Question: Does anyone know if it's possible to increase the line width in ggplot2 in a smooth fashion without adding random lines that stick out? Here's my original line plot and with size increased to 5:
'''
> ggplot(curve.df, aes(x=recall, y=precision, color=cutoff)) +
> geom_line(size=1)
'''

Ideally, the final image would look something like the following plot from the PRROC Package, but I have another problem with plotting from there in that gridlines and ablines do not correspond to the axis tickmarks.
Here I first called
'''
> grid()
'''
and then called
'''
> abline(v=seq(0,1,.2), h=seq(0,1,.2))
'''
<URL>
Honestly would appreciate any way to be able to draw this curve with a wider line to see clear colors and a grid that corresponds to the axis tickmarks. Thanks!
Here's a sample of the data from cutoff .5 to .7:
'''
> dput(output)
structure(list(recall = c(0.0237648530331457, 0.024390243902439,
0.0250156347717323, 0.0256410256410256, 0.0256410256410256, 0.0268918073796123,
0.0275171982489056, 0.0281425891181989, 0.0293933708567855, 0.0300187617260788,
0.0300187617260788, 0.0300187617260788, 0.0306441525953721, 0.0312695434646654,
0.0312695434646654, 0.0312695434646654, 0.0318949343339587, 0.0318949343339587,
0.0318949343339587, 0.032520325203252, 0.0331457160725453, 0.0331457160725453,
0.0337711069418387, 0.034396497811132, 0.034396497811132, 0.0350218886804253,
0.0356472795497186, 0.0356472795497186, 0.0362726704190119, 0.0362726704190119,
0.0362726704190119, 0.0387742338961851, 0.0387742338961851, 0.0387742338961851,
0.0393996247654784, 0.0400250156347717, 0.0400250156347717, 0.040650406504065,
0.040650406504065, 0.040650406504065, 0.0412757973733583, 0.0419011882426517,
0.042526579111945, 0.0431519699812383, 0.0431519699812383, 0.0437773608505316,
0.0444027517198249, 0.0450281425891182, 0.0456535334584115, 0.0456535334584115,
0.0462789243277048, 0.0469043151969981, 0.0469043151969981, 0.0469043151969981,
0.0469043151969981, 0.0475297060662914, 0.0481550969355847, 0.0481550969355847,
0.0494058786741714, 0.0494058786741714, 0.0494058786741714, 0.0494058786741714,
0.0512820512820513, 0.0512820512820513, 0.0531582238899312, 0.0537836147592245,
0.0537836147592245, 0.0537836147592245, 0.0550343964978111, 0.0556597873671044,
0.0556597873671044, 0.0562851782363977, 0.0569105691056911, 0.0575359599749844,
0.0581613508442777, 0.058786741713571, 0.0594121325828643, 0.0594121325828643,
0.0600375234521576, 0.0606629143214509, 0.0612883051907442, 0.0625390869293308,
0.0631644777986241, 0.0637898686679174, 0.0644152595372108, 0.0644152595372108,
0.0644152595372108, 0.0650406504065041, 0.0650406504065041, 0.0656660412757974,
0.0656660412757974, 0.0662914321450907, 0.066916823014384, 0.0687929956222639,
0.0694183864915572, 0.0700437773608505, 0.0700437773608505, 0.0706691682301438,
0.0712945590994371, 0.0712945590994371, 0.0712945590994371, 0.0712945590994371,
0.0712945590994371, 0.0712945590994371, 0.0719199499687305, 0.0725453408380238,
0.0725453408380238, 0.0731707317073171, 0.075046904315197, 0.075046904315197,
0.0756722951844903, 0.0762976860537836, 0.0769230769230769, 0.0775484677923702,
0.0775484677923702, 0.0787992495309568, 0.0794246404002502, 0.0794246404002502,
0.0794246404002502, 0.0800500312695435, 0.0800500312695435, 0.0806754221388368,
0.0813008130081301, 0.0813008130081301, 0.0819262038774234, 0.0825515947467167,
0.08317698561601, 0.08317698561601, 0.0850531582238899, 0.0863039399624766,
0.0863039399624766, 0.0869293308317699, 0.0881801125703565, 0.0888055034396498,
0.0888055034396498, 0.0900562851782364, 0.0919324577861163, 0.0919324577861163,
0.0925578486554096, 0.0931832395247029, 0.0931832395247029, 0.0931832395247029,
0.0938086303939962, 0.0944340212632895, 0.0944340212632895, 0.0956848030018762,
0.0956848030018762, 0.0963101938711695, 0.0963101938711695, 0.0963101938711695,
0.0963101938711695, 0.0975609756097561, 0.0981863664790494, 0.0988117573483427,
0.0988117573483427, 0.099437148217636, 0.099437148217636, 0.100062539086929,
0.100687929956223, 0.101313320825516, 0.103189493433396, 0.103814884302689,
0.103814884302689, 0.103814884302689, 0.105065666041276, 0.105691056910569,
0.106316447779862, 0.106316447779862, 0.106941838649156, 0.107567229518449,
0.107567229518449, 0.107567229518449, 0.108192620387742, 0.108818011257036,
0.109443402126329, 0.110694183864916, 0.110694183864916, 0.111319574734209,
0.111319574734209, 0.111319574734209, 0.112570356472795, 0.114446529080675,
0.114446529080675, 0.114446529080675, 0.114446529080675, 0.115071919949969,
0.115697310819262, 0.118198874296435, 0.119449656035022, 0.119449656035022,
0.119449656035022, 0.120700437773609, 0.120700437773609, 0.121325828642902,
0.121951219512195, 0.121951219512195, 0.122576610381488, 0.122576610381488,
0.122576610381488, 0.122576610381488, 0.123202001250782, 0.123827392120075,
0.125703564727955, 0.127579737335835, 0.127579737335835, 0.127579737335835,
0.127579737335835, 0.127579737335835, 0.128830519074422, 0.128830519074422,
0.129455909943715, 0.129455909943715, 0.130706691682301, 0.131957473420888,
0.132582864290181, 0.132582864290181, 0.134459036898061, 0.135084427767355,
0.136335209505941, 0.136960600375235, 0.136960600375235, 0.136960600375235,
0.137585991244528, 0.138211382113821, 0.138211382113821, 0.138836772983114,
0.140712945590994, 0.140712945590994, 0.141338336460288, 0.141338336460288,
0.141963727329581, 0.141963727329581, 0.149468417761101), precision = c(0.584615384615385,
0.590909090909091, 0.597014925373134, 0.602941176470588, 0.594202898550725,
0.597222222222222, 0.594594594594595, 0.6, 0.602564102564103,
0.607594936708861, 0.6, 0.592592592592593, 0.597560975609756,
0.595238095238095, 0.588235294117647, 0.581395348837209, 0.579545454545455,
0.573033707865168, 0.566666666666667, 0.571428571428571, 0.56989247311828,
0.563829787234043, 0.568421052631579, 0.572916666666667, 0.56701030927835,
0.571428571428571, 0.575757575757576, 0.57, 0.568627450980392,
0.563106796116505, 0.557692307692308, 0.553571428571429, 0.548672566371681,
0.543859649122807, 0.538461538461538, 0.542372881355932, 0.53781512605042,
0.541666666666667, 0.537190082644628, 0.532786885245902, 0.536585365853659,
0.540322580645161, 0.544, 0.543307086614173, <PHONE>, 0.538461538461538,
0.537878787878788, 0.537313432835821, 0.540740740740741, 0.536764705882353,
0.536231884057971, 0.531914893617021, 0.528169014084507, 0.524475524475524,
0.520833333333333, 0.524137931034483, 0.523809523809524, 0.52027027027027,
0.526666666666667, 0.52317880794702, 0.516339869281046, 0.512987012987013,
0.522292993630573, 0.518987341772152, 0.527950310559006, 0.52760736196319,
0.524390243902439, 0.521212121212121, 0.526946107784431, 0.529761904761905,
0.526627218934911, 0.526315789473684, 0.526011560693642, 0.528735632183908,
0.531428571428571, 0.531073446327684, 0.527777777777778, 0.524861878453039,
0.524590163934426, 0.527173913043478, 0.52972972972973, 0.529100529100529,
0.528795811518325, 0.525773195876289, 0.528205128205128, 0.525510204081633,
0.517587939698492, 0.52, 0.517412935323383, 0.51980198019802,
0.51219512195122, 0.514563106796116, 0.514423076923077, 0.52132701421801,
0.523584905660377, 0.523364485981308, 0.52093023255814, 0.518348623853211,
0.520547945205479, 0.518181818181818, 0.515837104072398, 0.511210762331839,
0.508928571428571, 0.506666666666667, 0.508849557522124, 0.5,
0.497854077253219, 0.497872340425532, 0.504201680672269, 0.502092050209205,
0.504166666666667, 0.506224066390041, 0.506172839506173, 0.508196721311475,
0.506122448979592, 0.510121457489879, 0.51004016064257, 0.508,
0.503968253968254, 0.498054474708171, 0.496124031007752, 0.494252873563218,
0.492424242424242, 0.490566037735849, 0.488805970149254, 0.488888888888889,
0.488970588235294, 0.487179487179487, 0.489208633093525, 0.48936170212766,
0.487632508833922, 0.48943661971831, 0.493006993006993, 0.491349480968858,
0.487972508591065, 0.491467576791809, 0.496621621621622, 0.493288590604027,
0.486842105263158, 0.486928104575163, 0.485342019543974, 0.482200647249191,
0.482315112540193, 0.482428115015974, 0.480891719745223, 0.481132075471698,
0.479623824451411, 0.48125, 0.479750778816199, 0.478260869565217,
0.476780185758514, 0.478527607361963, 0.480122324159021, 0.480243161094225,
0.478787878787879, 0.478915662650602, 0.477477477477477, 0.479041916167665,
0.476331360946746, 0.47787610619469, 0.478260869565217, 0.479768786127168,
0.478386167146974, 0.474285714285714, 0.473239436619718, 0.472067039106145,
0.472222222222222, 0.470914127423823, 0.472375690607735, 0.471232876712329,
0.464864864864865, 0.463611859838275, 0.46505376344086, 0.466487935656836,
0.467914438502674, 0.468253968253968, 0.467018469656992, 0.467191601049869,
0.464751958224543, 0.463541666666667, 0.465116279069767, 0.465648854961832,
0.464467005076142, 0.462121212121212, 0.46095717884131, 0.462311557788945,
0.461346633416459, 0.466666666666667, 0.466992665036675, 0.465853658536585,
0.463592233009709, 0.463942307692308, 0.462829736211031, 0.463007159904535,
0.464285714285714, 0.463182897862233, 0.462264150943396, 0.460093896713615,
0.456876456876457, 0.455813953488372, 0.454965357967667, 0.456221198156682,
0.457858769931663, 0.461538461538462, 0.460496613995485, 0.458426966292135,
0.453333333333333, 0.452328159645233, 0.45374449339207, 0.452747252747253,
0.453947368421053, 0.451965065502183, 0.453362255965293, 0.455723542116631,
0.456896551724138, 0.455913978494624, 0.459401709401709, 0.460554371002132,
0.461864406779661, 0.463002114164905, 0.461052631578947, 0.460084033613445,
0.460251046025105, 0.459459459459459, 0.457556935817805, 0.457731958762887,
0.458248472505092, 0.456389452332657, 0.456565656565657, 0.455645161290323,
0.455823293172691, 0.454909819639279, 0.449248120300752), cutoff = c(0.7,
0.695652173913043, 0.694444444444444, 0.694117647058824, 0.693333333333333,
0.692307692307692, 0.691358024691358, 0.691176470588235, 0.690140845070423,
0.689655172413793, 0.688888888888889, 0.688311688311688, 0.6875,
0.686746987951807, 0.686567164179104, 0.686046511627907, 0.685714285714286,
0.684210526315789, 0.683544303797468, 0.683333333333333, 0.680555555555556,
0.68, 0.67948717948718, 0.67741935483871, 0.676923076923077,
0.676056338028169, 0.675675675675676, 0.675324675324675, 0.671641791044776,
0.671428571428571, 0.671052631578947, 0.666666666666667, 0.662650602409639,
0.662162162162162, 0.661764705882353, 0.661538461538462, 0.658536585365854,
0.657894736842105, 0.657534246575342, 0.657142857142857, 0.65625,
0.653846153846154, 0.653333333333333, 0.652777777777778, 0.652173913043478,
0.650602409638554, 0.65, 0.648648648648649, 0.647887323943662,
0.647058823529412, 0.645569620253165, 0.643835616438356, 0.64367816091954,
0.642857142857143, 0.641975308641975, 0.640625, 0.64, 0.639344262295082,
0.638888888888889, 0.63855421686747, 0.63768115942029, 0.6375,
0.636363636363636, 0.635135135135135, 0.633802816901408, 0.631578947368421,
0.63013698630137, 0.62962962962963, 0.628571428571429, 0.627118644067797,
0.626865671641791, 0.625, 0.623529411764706, 0.622950819672131,
0.622222222222222, 0.621951219512195, 0.621621621621622, 0.621212121212121,
0.619718309859155, 0.619047619047619, 0.618421052631579, 0.617647058823529,
0.617283950617284, 0.616438356164384, 0.615384615384615, 0.614035087719298,
0.613333333333333, 0.6125, 0.611940298507463, 0.611764705882353,
0.61038961038961, 0.609375, 0.609195402298851, 0.608695652173913,
0.608108108108108, 0.607594936708861, 0.606060606060606, 0.605633802816901,
0.605263157894737, 0.604938271604938, 0.604651162790698, 0.602941176470588,
0.602739726027397, 0.602564102564103, 0.602272727272727, 0.6,
0.597826086956522, 0.597402597402597, 0.597222222222222, 0.597014925373134,
0.596774193548387, 0.594936708860759, 0.594202898550725, 0.593220338983051,
0.592592592592593, 0.591549295774648, 0.590909090909091, 0.590361445783133,
0.588235294117647, 0.586666666666667, 0.585365853658537, 0.584615384615385,
0.583333333333333, 0.582278481012658, 0.582089552238806, 0.581081081081081,
0.580645161290323, 0.580246913580247, 0.579710144927536, 0.578947368421053,
0.578313253012048, 0.578125, 0.577464788732394, 0.576923076923077,
0.575342465753425, 0.575, 0.573333333333333, 0.573170731707317,
0.571428571428571, 0.569620253164557, 0.569230769230769, 0.568965517241379,
0.567901234567901, 0.567567567567568, 0.567164179104478, 0.565789473684211,
0.565217391304348, 0.564705882352941, 0.563380281690141, 0.5625,
0.561797752808989, 0.561643835616438, 0.560975609756098, 0.560606060606061,
0.55952380952381, 0.558823529411765, 0.558441558441558, 0.557377049180328,
0.557142857142857, 0.556962025316456, 0.555555555555556, 0.55421686746988,
0.554054054054054, 0.552631578947368, 0.552238805970149, 0.551282051282051,
0.550724637681159, 0.55, 0.549295774647887, 0.547945205479452,
0.546666666666667, 0.546511627906977, 0.544117647058823, 0.54320987654321,
0.542168674698795, 0.541666666666667, 0.541176470588235, 0.540540540540541,
0.53968253968254, 0.539473684210526, 0.538461538461538, 0.537313432835821,
0.536585365853659, 0.536231884057971, 0.535714285714286, 0.535211267605634,
0.534246575342466, 0.533333333333333, 0.532467532467532, 0.531645569620253,
0.53125, 0.529411764705882, 0.528571428571429, 0.527777777777778,
0.527272727272727, 0.527027027027027, 0.526315789473684, 0.525641025641026,
0.525, 0.524590163934426, 0.524390243902439, 0.523255813953488,
0.523076923076923, 0.522388059701492, 0.521739130434783, 0.52112676056338,
0.520547945205479, 0.52, 0.519480519480519, 0.518987341772152,
0.518518518518518, 0.518072289156627, 0.517647058823529, 0.515151515151515,
0.514285714285714, 0.513888888888889, 0.513513513513513, 0.513157894736842,
0.512820512820513, 0.5125, 0.51219512195122, 0.511627906976744,
0.508196721311475, 0.507692307692308, 0.507462686567164, 0.507246376811594,
0.507042253521127, 0.506849315068493, 0.506666666666667, 0.506493506493506,
0.506329113924051, 0.505747126436782, 0.5)), .Names = c("recall",
"precision", "cutoff"), row.names = 55:287, class = "data.frame")
'''
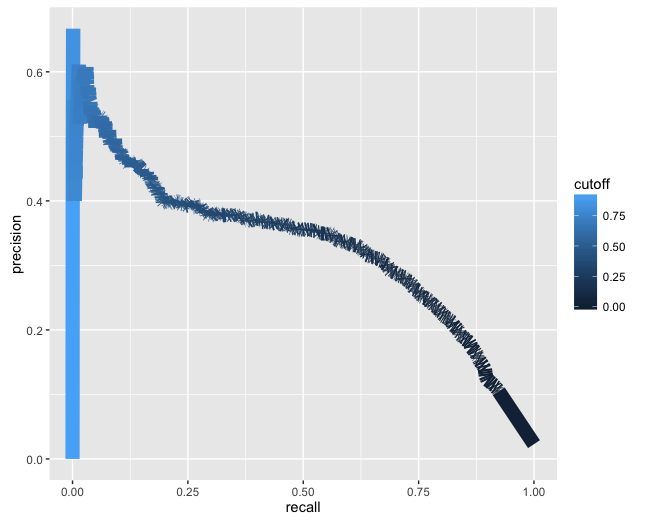
Answer: Setting 'lineend = "round"' greatly improves the plot
'''
ggplot(curve.df, aes(x = recall, y = precision, color = cutoff)) +
geom_line(size = 5, lineend = "round")
'''